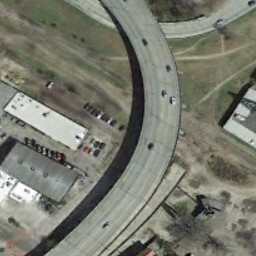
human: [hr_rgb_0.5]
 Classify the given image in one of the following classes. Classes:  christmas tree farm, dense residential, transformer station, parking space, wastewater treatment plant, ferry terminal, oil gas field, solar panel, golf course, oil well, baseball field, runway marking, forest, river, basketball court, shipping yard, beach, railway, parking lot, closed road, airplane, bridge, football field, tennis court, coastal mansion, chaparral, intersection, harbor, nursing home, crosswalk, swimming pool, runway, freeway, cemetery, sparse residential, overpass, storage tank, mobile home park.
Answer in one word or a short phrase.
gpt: overpass